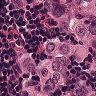
Metastatic tissue present: yes